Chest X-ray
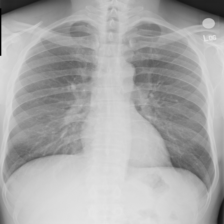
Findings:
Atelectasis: negative
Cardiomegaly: negative
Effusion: negative
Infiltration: negative
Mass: negative
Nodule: negative
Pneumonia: negative
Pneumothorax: negative
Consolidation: negative
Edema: negative
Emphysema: negative
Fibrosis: negative
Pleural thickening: negative
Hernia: negative